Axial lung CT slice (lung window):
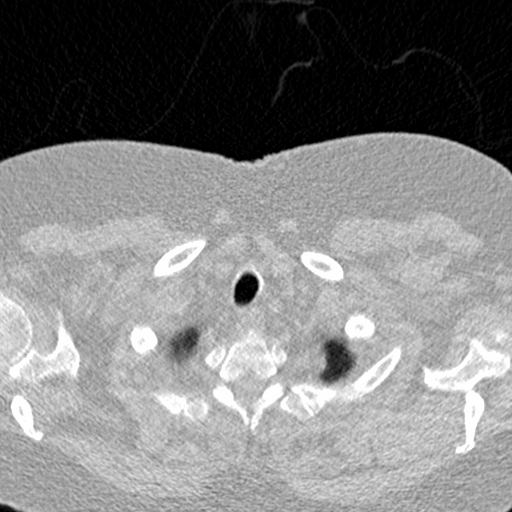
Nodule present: yes
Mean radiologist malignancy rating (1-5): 3